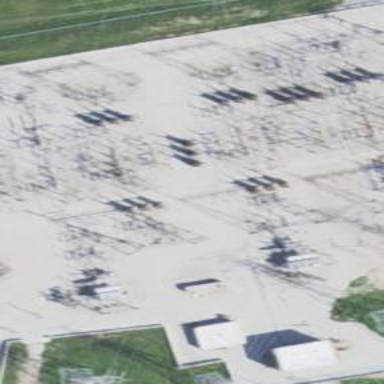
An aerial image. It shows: Switch used for power control.